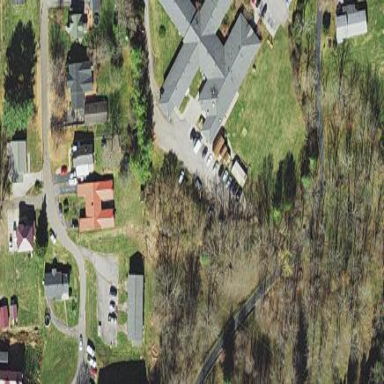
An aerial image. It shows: Nursing home.